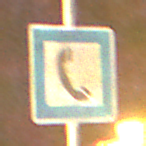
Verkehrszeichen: Fernsprecher
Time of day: Night
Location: Outdoor (Suburban)
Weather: Clear
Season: NotSpecified
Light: Artificial